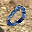
Label: 0